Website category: university
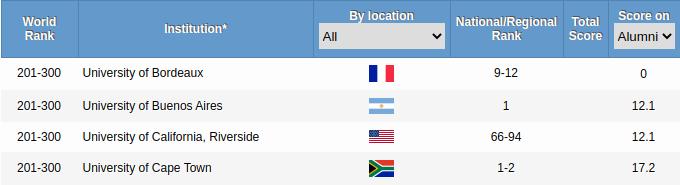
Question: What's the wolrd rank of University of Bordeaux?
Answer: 201-300

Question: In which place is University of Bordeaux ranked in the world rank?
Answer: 201-300

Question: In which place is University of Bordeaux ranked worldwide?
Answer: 201-300

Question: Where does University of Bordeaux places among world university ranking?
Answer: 201-300

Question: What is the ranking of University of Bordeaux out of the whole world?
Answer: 201-300

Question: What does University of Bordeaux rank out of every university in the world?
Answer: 201-300

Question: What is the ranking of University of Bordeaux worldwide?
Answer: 201-300

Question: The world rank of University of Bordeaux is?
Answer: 201-300

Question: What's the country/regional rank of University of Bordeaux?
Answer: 9-12

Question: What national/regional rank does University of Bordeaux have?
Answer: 9-12

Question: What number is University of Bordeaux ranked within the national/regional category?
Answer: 9-12

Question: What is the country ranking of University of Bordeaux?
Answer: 9-12

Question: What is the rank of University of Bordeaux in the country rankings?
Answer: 9-12

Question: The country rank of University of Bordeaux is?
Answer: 9-12

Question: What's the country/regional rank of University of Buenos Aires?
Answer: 1

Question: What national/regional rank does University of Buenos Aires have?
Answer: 1

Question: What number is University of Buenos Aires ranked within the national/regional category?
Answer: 1

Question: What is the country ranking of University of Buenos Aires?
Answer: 1

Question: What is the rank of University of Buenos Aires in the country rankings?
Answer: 1

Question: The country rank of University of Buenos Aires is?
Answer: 1

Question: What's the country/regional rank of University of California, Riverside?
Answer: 66-94

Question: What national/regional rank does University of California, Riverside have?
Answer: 66-94

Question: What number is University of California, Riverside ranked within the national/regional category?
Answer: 66-94

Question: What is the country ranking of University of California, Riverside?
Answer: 66-94

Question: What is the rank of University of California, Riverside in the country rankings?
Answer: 66-94

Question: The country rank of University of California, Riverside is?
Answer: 66-94

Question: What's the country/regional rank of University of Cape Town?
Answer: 1-2

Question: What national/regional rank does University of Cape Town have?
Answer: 1-2

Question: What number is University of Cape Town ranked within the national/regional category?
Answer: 1-2

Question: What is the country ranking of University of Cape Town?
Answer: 1-2

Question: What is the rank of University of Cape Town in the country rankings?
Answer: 1-2

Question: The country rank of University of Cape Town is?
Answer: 1-2

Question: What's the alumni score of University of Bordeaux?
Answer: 0

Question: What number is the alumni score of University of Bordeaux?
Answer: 0

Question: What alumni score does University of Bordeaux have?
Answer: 0

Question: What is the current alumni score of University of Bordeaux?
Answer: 0

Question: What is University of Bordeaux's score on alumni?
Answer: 0

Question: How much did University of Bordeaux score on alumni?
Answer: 0

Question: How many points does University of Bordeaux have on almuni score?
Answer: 0

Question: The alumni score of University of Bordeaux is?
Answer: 0

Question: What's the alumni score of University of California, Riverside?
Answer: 12.1

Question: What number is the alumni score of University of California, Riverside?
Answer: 12.1

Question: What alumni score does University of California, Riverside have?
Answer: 12.1

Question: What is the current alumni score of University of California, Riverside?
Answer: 12.1

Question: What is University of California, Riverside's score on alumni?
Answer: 12.1

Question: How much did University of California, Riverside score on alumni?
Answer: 12.1

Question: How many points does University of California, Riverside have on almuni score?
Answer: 12.1

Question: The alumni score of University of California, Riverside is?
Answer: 12.1

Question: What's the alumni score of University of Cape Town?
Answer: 17.2

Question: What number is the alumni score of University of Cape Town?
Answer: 17.2

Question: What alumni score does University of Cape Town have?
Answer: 17.2

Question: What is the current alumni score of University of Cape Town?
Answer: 17.2

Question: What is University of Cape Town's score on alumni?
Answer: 17.2

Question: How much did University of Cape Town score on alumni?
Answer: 17.2

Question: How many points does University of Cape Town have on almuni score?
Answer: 17.2

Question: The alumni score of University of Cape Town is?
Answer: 17.2

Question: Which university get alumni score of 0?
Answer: University of Bordeaux

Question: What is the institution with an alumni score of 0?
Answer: University of Bordeaux

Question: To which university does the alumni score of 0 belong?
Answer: University of Bordeaux

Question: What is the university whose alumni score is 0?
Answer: University of Bordeaux

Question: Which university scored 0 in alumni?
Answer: University of Bordeaux

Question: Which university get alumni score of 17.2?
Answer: University of Cape Town

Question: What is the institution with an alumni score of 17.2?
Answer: University of Cape Town

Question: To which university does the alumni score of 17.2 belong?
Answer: University of Cape Town